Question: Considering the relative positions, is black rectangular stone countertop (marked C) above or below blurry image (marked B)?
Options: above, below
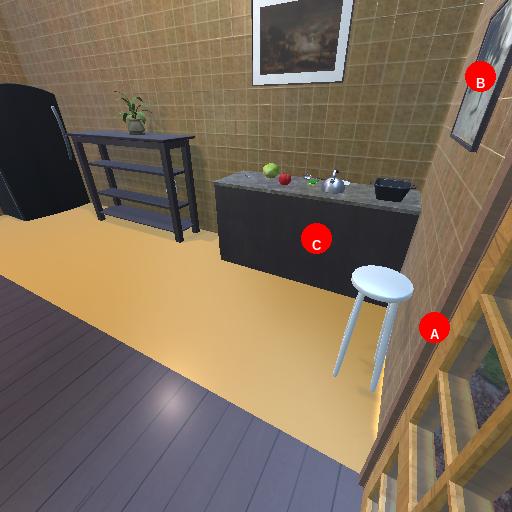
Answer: above